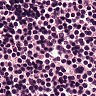
Metastatic tissue present: no